Field crop: tomato
Growth stage: 1
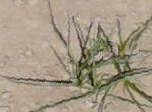
Species: cyperus